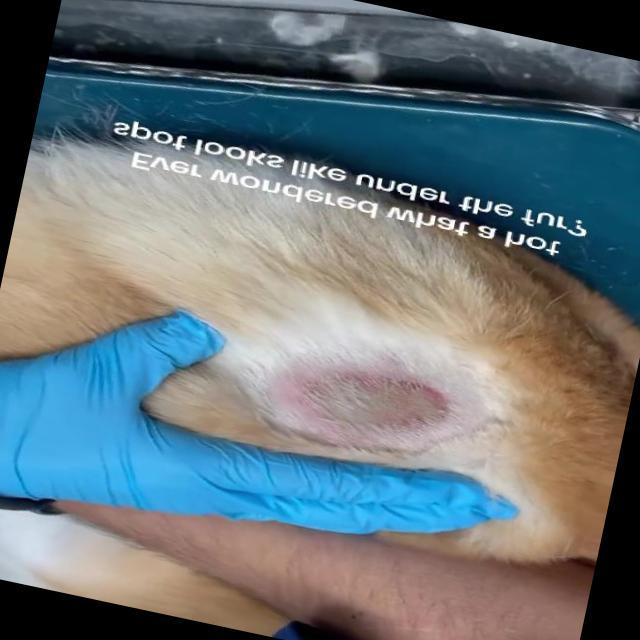
Canine dermatitis — inflammation of the skin presenting with erythema, pruritus, papules, and excoriation. May be allergic, contact, or atopic in origin.